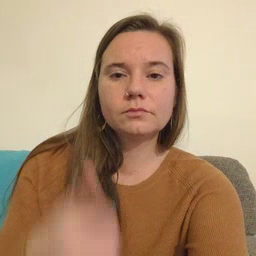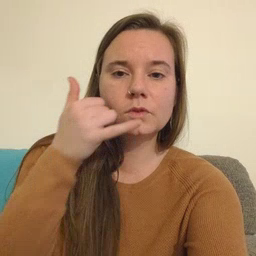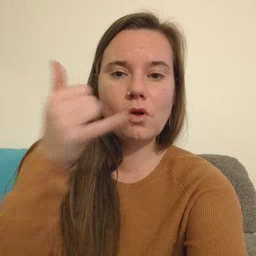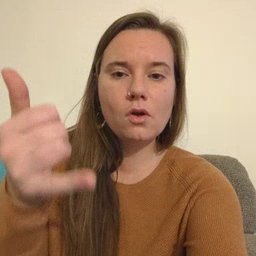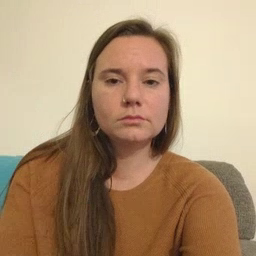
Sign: callonphone